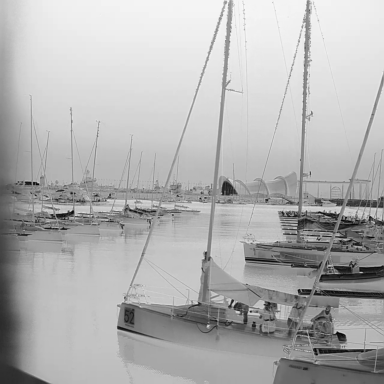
There is a canoe in the infrared image.